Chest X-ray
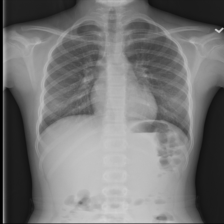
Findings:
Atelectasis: negative
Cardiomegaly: negative
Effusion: negative
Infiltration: positive
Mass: negative
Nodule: negative
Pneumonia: negative
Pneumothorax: negative
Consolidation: negative
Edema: negative
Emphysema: negative
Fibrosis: negative
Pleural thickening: negative
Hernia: negative